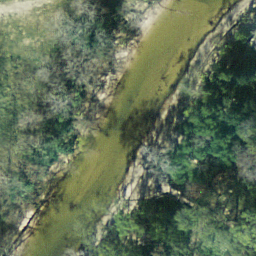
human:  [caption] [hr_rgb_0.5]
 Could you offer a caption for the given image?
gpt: Lots of green plants flourish on both banks of the river .

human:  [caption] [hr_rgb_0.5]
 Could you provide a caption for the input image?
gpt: A river with a forest on both banks of the river .

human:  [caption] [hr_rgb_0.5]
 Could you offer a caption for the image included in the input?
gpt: Green plants flourish on both banks of the river .

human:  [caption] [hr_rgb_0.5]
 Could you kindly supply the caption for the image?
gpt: It is a river with a forest on both banks of the river .

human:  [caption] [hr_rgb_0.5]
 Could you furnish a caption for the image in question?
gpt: A river geso through a forest .